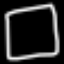
Label: square